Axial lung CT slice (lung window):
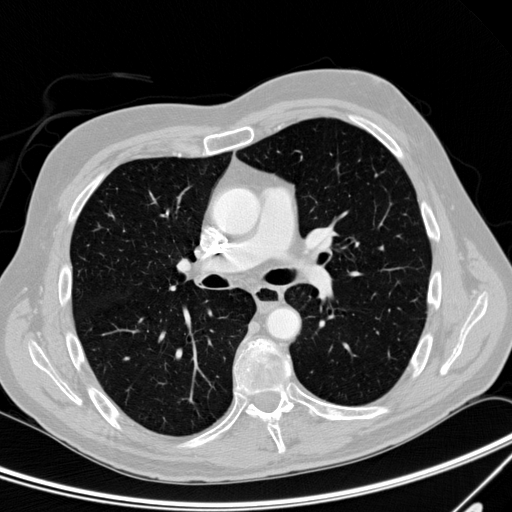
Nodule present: no